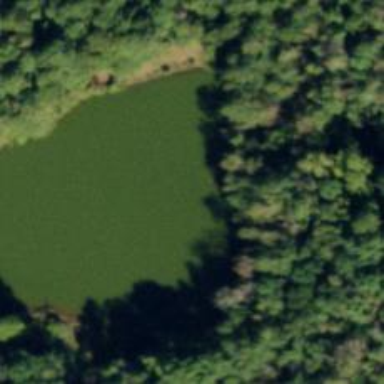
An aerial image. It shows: Reservoir area.